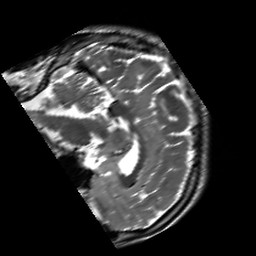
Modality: T2w
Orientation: sagittal
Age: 26
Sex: male
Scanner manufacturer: siemens
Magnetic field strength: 3 T
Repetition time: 7 s
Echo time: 0.09 s